Field crop: maize
Growth stage: 1
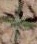
Species: atriplex